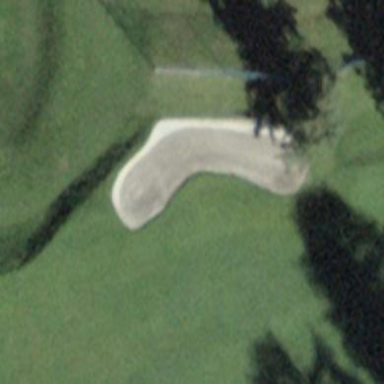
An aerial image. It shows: Sand bunker on golf course.